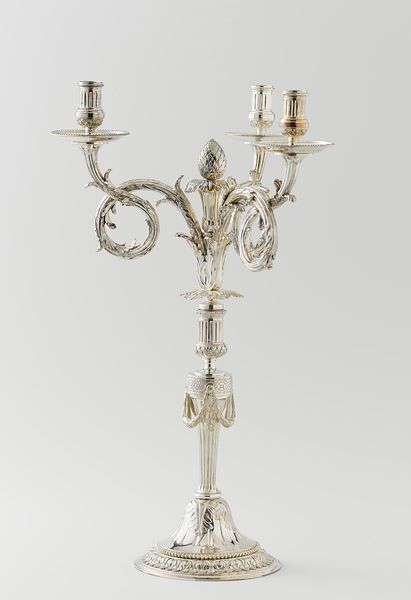
Titel: Kandelaber
Künstler: Cornelis Knuysting
Standort: Amsterdam
Institution: Rijksmuseum
Schlagwörter: candélabre, bougeoir, argenterie, vermeil